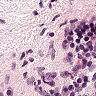
Metastatic tissue present: no